Question: I am trying to use the 'SetTextJustification' function, but it does not work as expected.
If I set the argument value of nBreakExtra to 40 or to 10 the output is the same, why is this?
Here is my code:
'''
private void button1_Click(object sender, EventArgs e)
{
IntPtr hdc = richTextBox1.CreateGraphics().GetHdc();
string str = "aaa bbb ccc ddd eee fff";
SetTextJustification(hdc, 40, 5);
TextOut(hdc, 20, 20, str, str.Length);
SetTextJustification(hdc, 10, 5);
TextOut(hdc, 20, 50, str, str.Length);
}
[DllImport("gdi32.dll")]
static extern bool SetTextJustification(IntPtr hdc, int nBreakExtra, int nBreakCount);
[DllImport("gdi32.dll", CharSet = CharSet.Auto)]
static extern bool TextOut(IntPtr hdc, int nXStart, int nYStart, string lpString, int cbString);
'''
the output is displayed as:

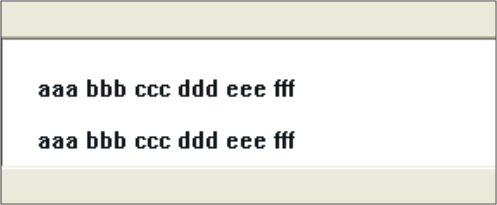
Answer: Your code seems to work ok. Here is a screen shot of my test:

I am not sure why your results are different.
Perhaps I could offer this as an alternative solution:
I have writen my own justification method:
'''
public void PaintTextJustification(Graphics g, string text, Font font, PointF location, int lineWidth, bool applyToLastLine)
{
string[] words = text.Split(new char[] { ' ' }, StringSplitOptions.RemoveEmptyEntries);
int wordCount = 0;
float locY = location.Y;
while (wordCount < words.Length)
{
StringBuilder rawLine = new StringBuilder();
List<string> lineParts = new List<string>();
while ((wordCount < words.Length) && (g.MeasureString(rawLine.ToString() + words[wordCount], font).Width < (float)lineWidth))
{
rawLine.Append(words[wordCount] + " ");
lineParts.Add(words[wordCount] + " ");
wordCount++;
}
string rawLineStr = rawLine.ToString().Trim();
float padding = 0;
if ((wordCount < words.Length) || (applyToLastLine))
{
// Only apply padding if not the last line.
padding = ((float)lineWidth - g.MeasureString(rawLineStr, font).Width) / (lineParts.Count - 1);
}
float locX = location.X;
foreach (string word in lineParts)
{
g.DrawString(word, font, Brushes.Black, new PointF(locX, locY));
locX += g.MeasureString(word, font).Width + padding;
}
locY += g.MeasureString(rawLineStr, font).Height;
}
}
'''
Using this new method lets you choose the font and specify the total length of the line, it also allows you greater flexibility and customization (e.g. incoporating a flag that indicates if the last line should be justified or not). You could also customize the method further by including the font color as a method argument.
This method can now be used as shown in the button event method below (note the first bit of this event handler method includes the code for testing the origonal solution):
'''
private void EditButton_Click(object sender, EventArgs e)
{
IntPtr hdc = richTextBox1.CreateGraphics().GetHdc();
string str = "aaa bbb ccc ddd eee fff";
SetTextJustification(hdc, 40, 5);
TextOut(hdc, 20, 20, str, str.Length);
SetTextJustification(hdc, 10, 5);
TextOut(hdc, 20, 40, str, str.Length);
// Another Approach:
Graphics g = richTextBox1.CreateGraphics();
PaintTextJustification(g, str, richTextBox1.Font, new PointF(20f, 90f), 220, true);
System.Drawing.Font newFont = new Font("Arial", 12f, FontStyle.Bold);
string longStr = "This is a very long string which will need to be split across several lines when it is justified.";
PaintTextJustification(g, longStr, newFont, new PointF(20f, 110f), 220, false);
}
'''
Here is a screen shot of the results that show both approaches:

Anyway I hope this helps.